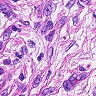
Metastatic tissue present: yes